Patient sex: F
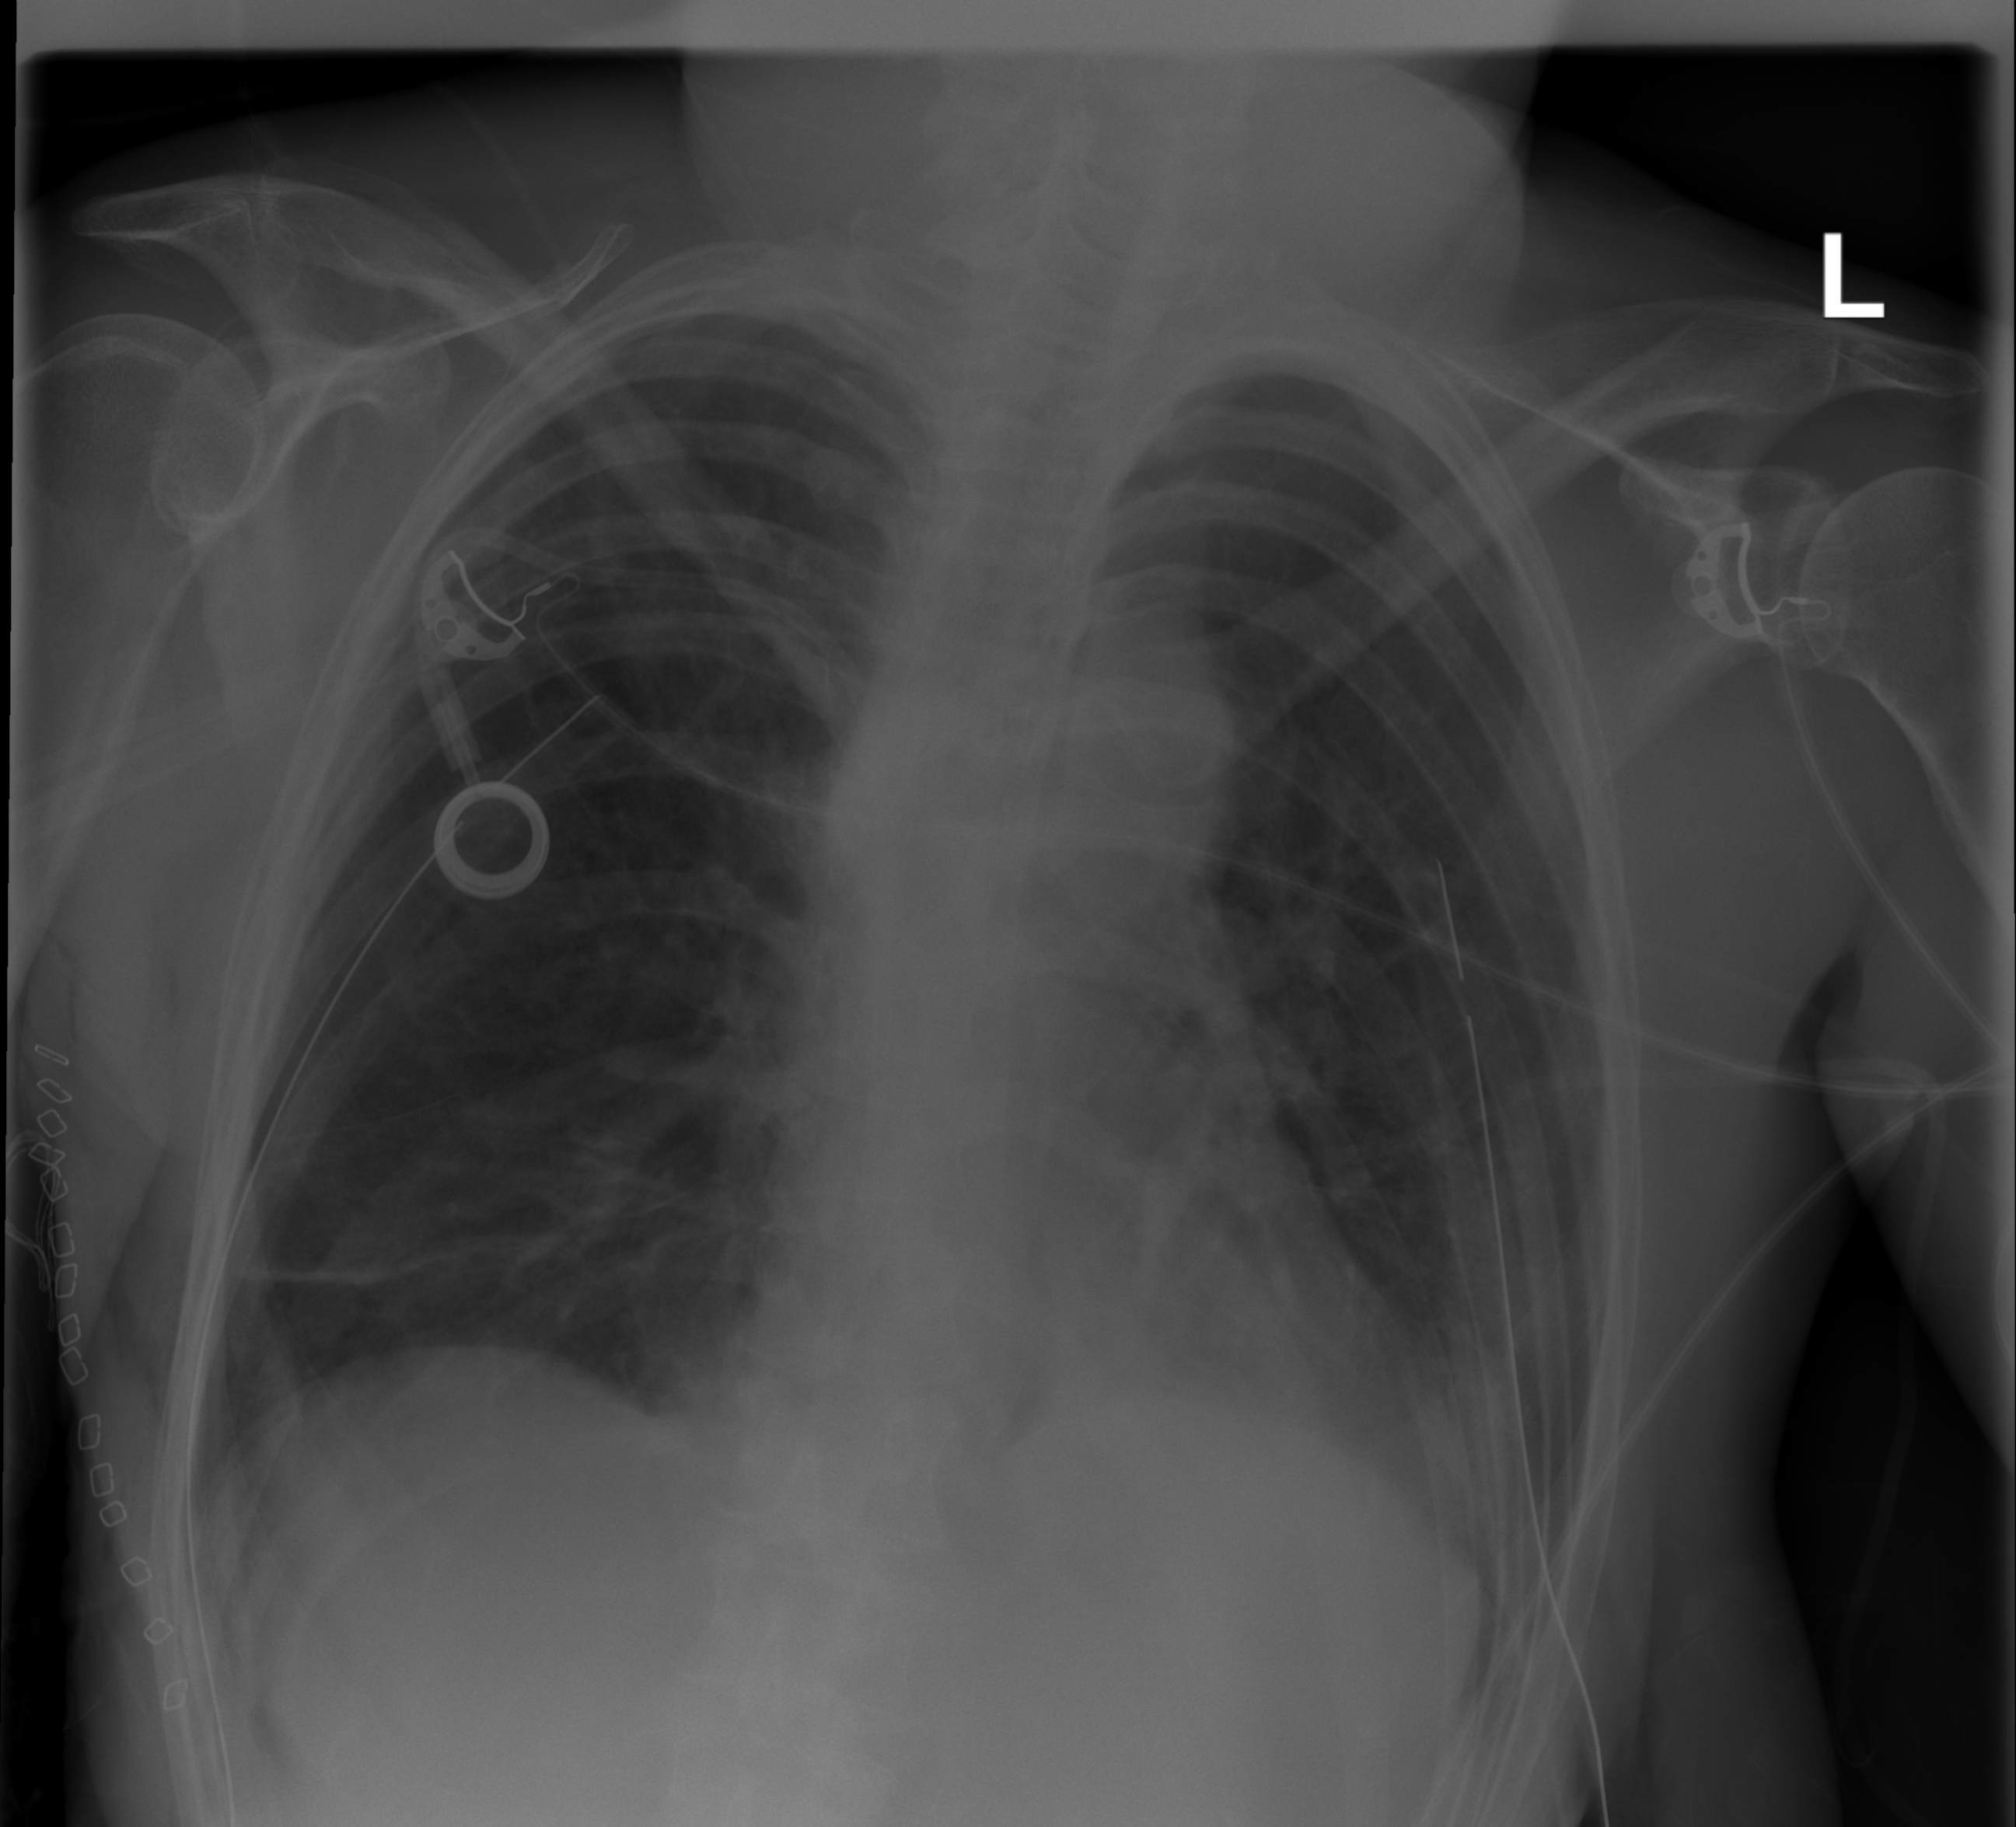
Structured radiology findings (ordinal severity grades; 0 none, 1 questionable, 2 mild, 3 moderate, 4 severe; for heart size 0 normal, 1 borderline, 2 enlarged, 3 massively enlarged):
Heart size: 0
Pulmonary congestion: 0
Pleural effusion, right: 0
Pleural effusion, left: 0
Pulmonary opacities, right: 0
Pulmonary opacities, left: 0
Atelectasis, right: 2
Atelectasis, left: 0